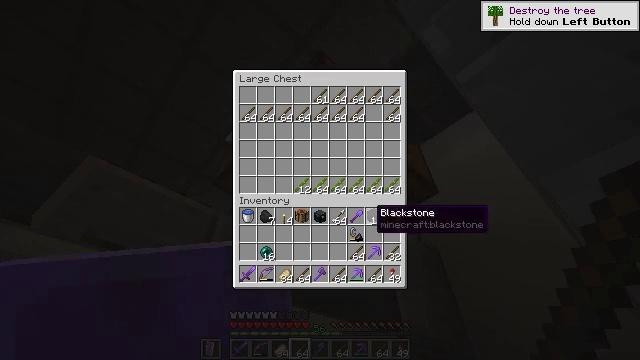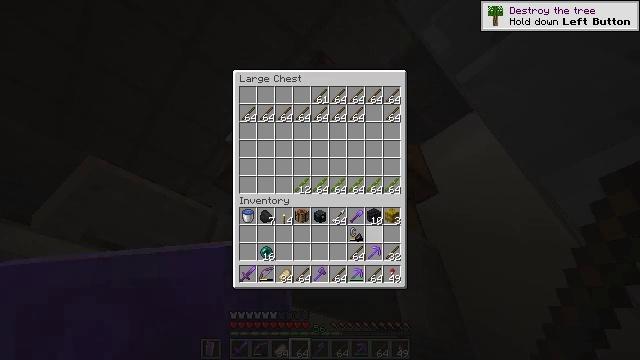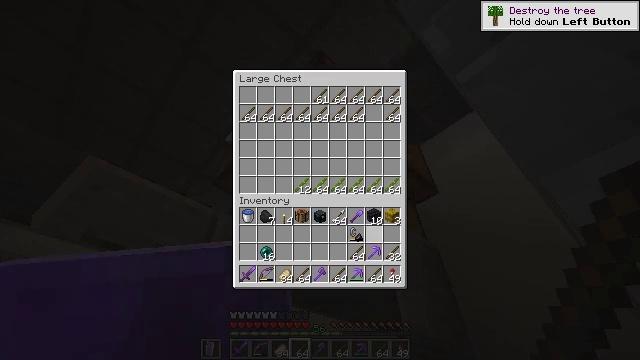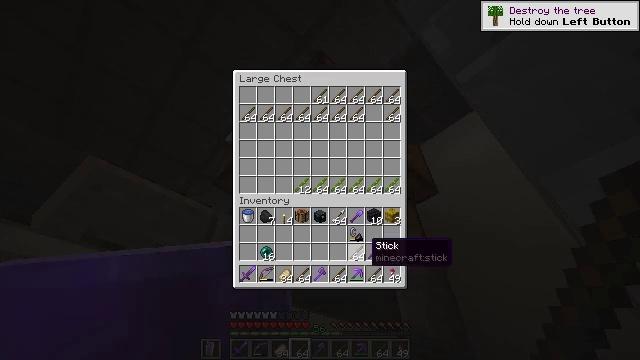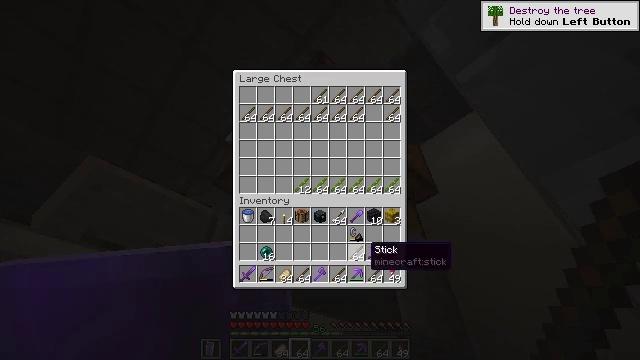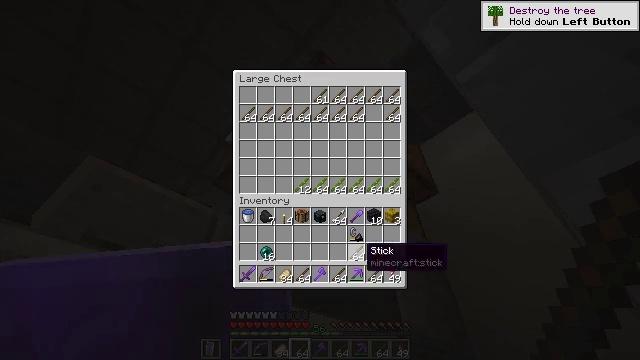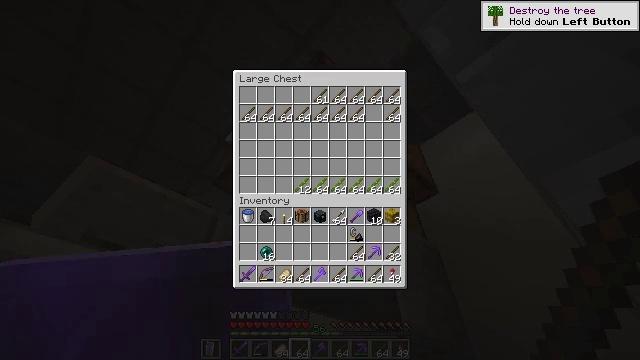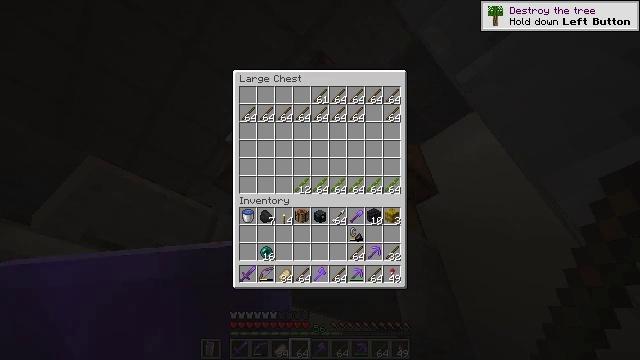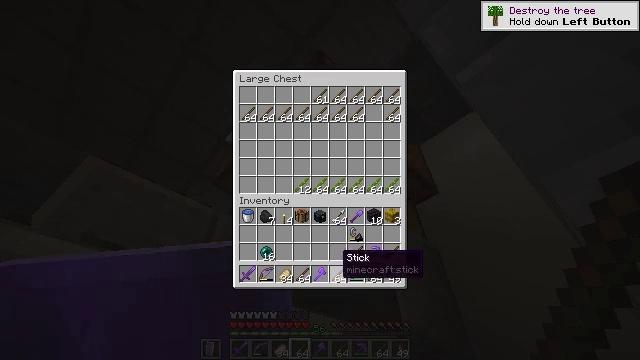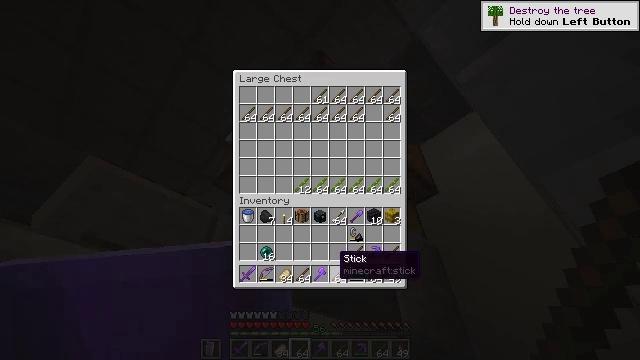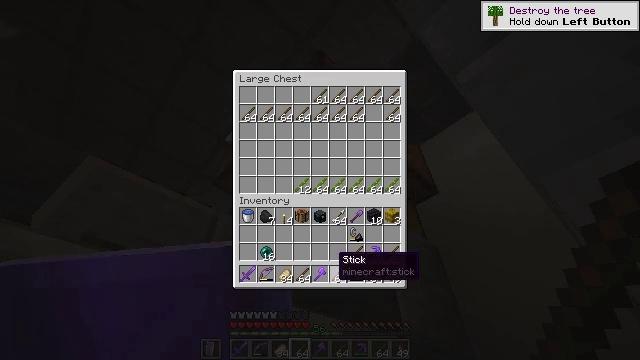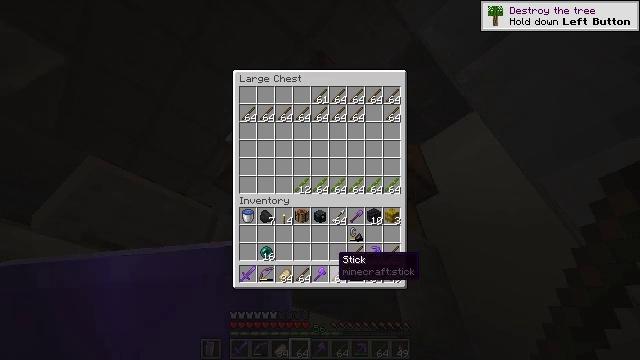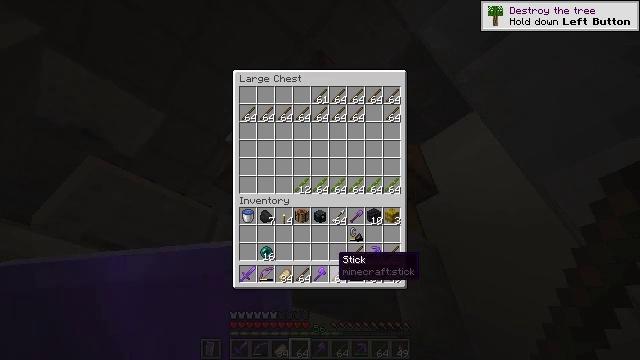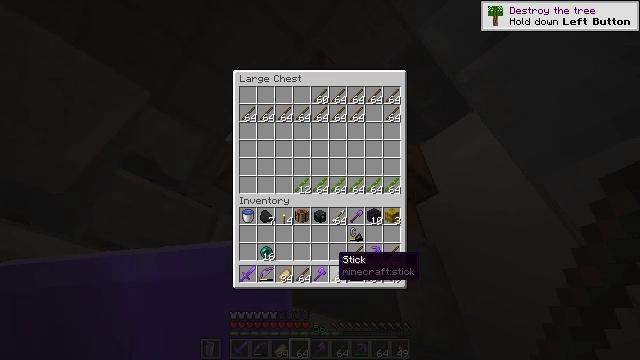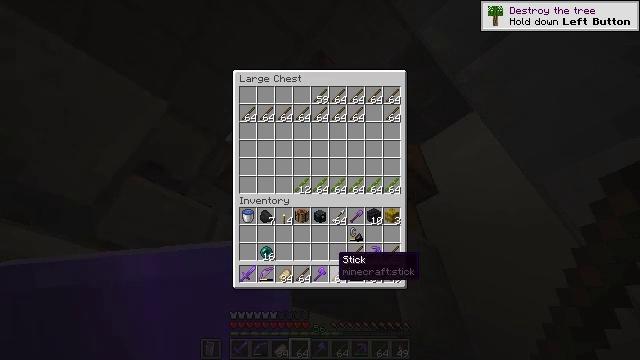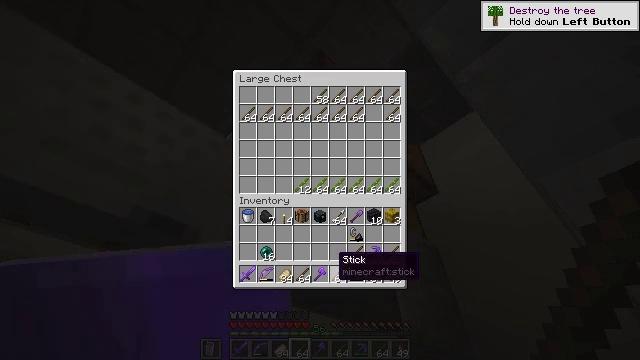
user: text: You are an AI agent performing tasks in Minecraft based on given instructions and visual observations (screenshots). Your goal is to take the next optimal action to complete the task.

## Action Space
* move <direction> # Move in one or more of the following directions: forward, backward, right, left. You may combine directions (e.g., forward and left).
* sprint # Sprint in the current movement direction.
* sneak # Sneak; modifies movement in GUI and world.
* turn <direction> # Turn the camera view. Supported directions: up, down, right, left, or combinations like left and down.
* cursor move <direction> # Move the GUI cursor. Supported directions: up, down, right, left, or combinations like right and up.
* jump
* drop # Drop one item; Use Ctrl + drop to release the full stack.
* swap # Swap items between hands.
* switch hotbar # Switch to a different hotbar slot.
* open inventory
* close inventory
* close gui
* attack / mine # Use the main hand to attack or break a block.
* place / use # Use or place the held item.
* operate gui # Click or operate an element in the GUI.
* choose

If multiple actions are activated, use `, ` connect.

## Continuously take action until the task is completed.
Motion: motion action
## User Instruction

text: Break the lime shulker box to relocate it.
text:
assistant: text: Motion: no_op
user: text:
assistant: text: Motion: turn down
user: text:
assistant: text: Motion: sneak, turn down
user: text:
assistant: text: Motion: sneak
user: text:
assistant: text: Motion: sneak
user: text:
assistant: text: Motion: sneak, turn left
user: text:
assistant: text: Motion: sneak, turn left
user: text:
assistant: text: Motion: sneak, turn left
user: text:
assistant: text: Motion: sneak
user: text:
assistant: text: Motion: sneak
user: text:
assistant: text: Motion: sneak
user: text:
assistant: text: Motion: sneak
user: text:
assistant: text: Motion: sneak
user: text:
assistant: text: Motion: sneak
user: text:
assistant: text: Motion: sneak
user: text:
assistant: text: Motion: sneak
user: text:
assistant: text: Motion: sneak
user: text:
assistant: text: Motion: sneak
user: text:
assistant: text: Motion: sneak
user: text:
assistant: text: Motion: sneak
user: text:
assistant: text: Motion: sneak
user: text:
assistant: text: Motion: sneak
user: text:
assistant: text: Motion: sneak
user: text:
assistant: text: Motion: sneak, attack / mine
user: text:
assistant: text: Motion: sneak, attack / mine
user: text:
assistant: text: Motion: sneak, attack / mine
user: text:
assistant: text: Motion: sneak
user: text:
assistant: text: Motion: sneak
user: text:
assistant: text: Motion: sneak
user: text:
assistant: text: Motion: sneak